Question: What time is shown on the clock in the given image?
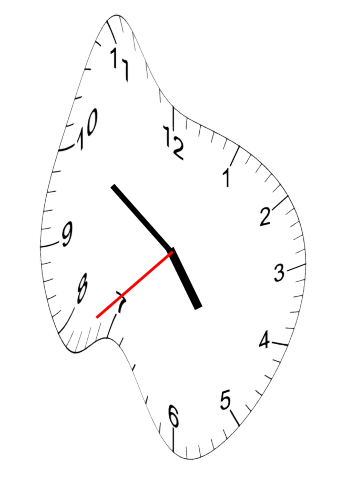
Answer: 04:50:38